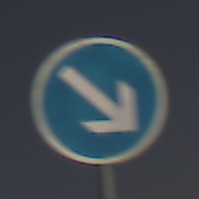
Verkehrszeichen: VorgeschriebeneVorbeifahrtRechts
Umgebung: Outdoor, Nature
Tageszeit: Night
Wetter: Clear
Licht: Natural
Jahreszeit: NotSpecified
Kontrast: HighContrast